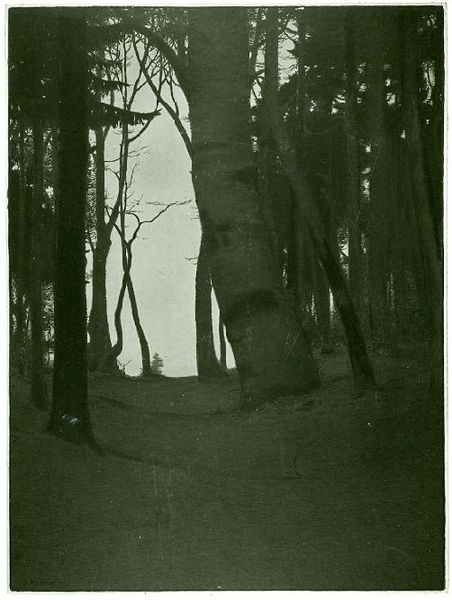
Titel: Abend im Wald
Künstler: Gustav Kampmann
Standort: Karlsruhe
Institution: Staatliche Kunsthalle Karlsruhe
Schlagwörter: baum, berg, blätter, dunkel, gemälde, himmel, laub, mann, schatten, weiß, baumstämme, bäume, grün, landschaft, äste, abend, grau, hell, holz, licht, nacht, schwarz, zeichnung, ausblick, blick, schnee, weg, malerei, alt, alte, rahmen, ast, baumstamm, birke, birken, dämmerung, erde, horizont, hügel, natur, stamm, weite, zweige, pfad, boden, pflanze, wald, anhöhe, aussicht, küste, düster, berge, hang, allee, farbe, grafik, graphik, nebel, kahl, steil, herbst, winter, oliv, rand, böschung, rauschen, romantik, tannen, stämme, dick, finster, lciht, nadel, junge, dünn, hoch, mondlicht, umriss, waldrand, foto, fotografie, photographie, gang, wandern, wurzel, linie, zweig, moos, lichtung, schwarz-weiß, gross, bedrohlich, fichte, nadelbaum, tanne, jagd, photo, buchen, wurzeln, kiefer, dunkle, verschlungen, birkenwald, geäst, gruselig, waldboden, rinde, steigung, nadelbäume, fichten, hain, kiefern, tannenbaum, kastanie, nadeln, nadelwald, uneben, nact, ahorn, eiche, knorrig, gegenlicht, hohlweg, waldweg, fotographie, schief, unheimlich, buche, metal, birkenhain, stam, tryptichon, gewölbt, mächtig, starße, schauer, linde, mischwald, bergauf, höhung, schlecht, früh, borke, standpunkt, dicke, beklemmend, ängstlich, dünne, himmrl, beum, birkenstamm, tree, 19. jahrhundert, 1880, 1930, zwiege, waöld, abensd, dunkelwald, dünkler